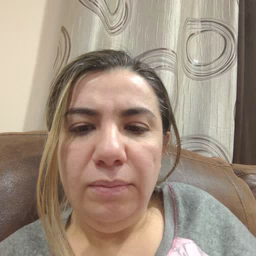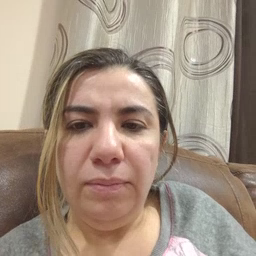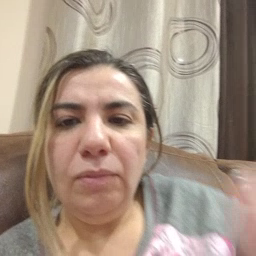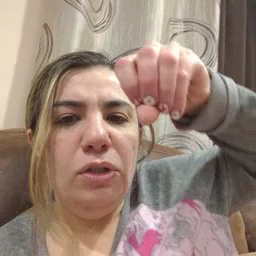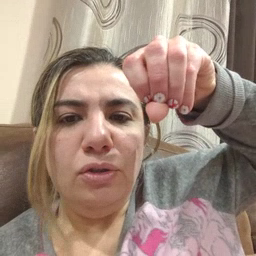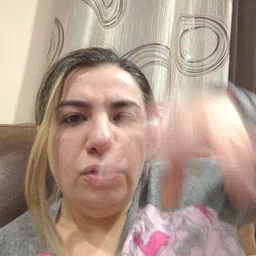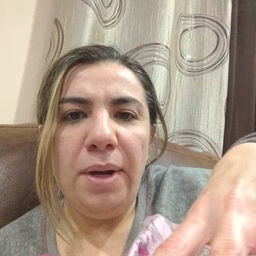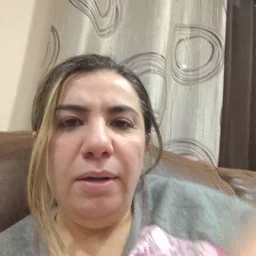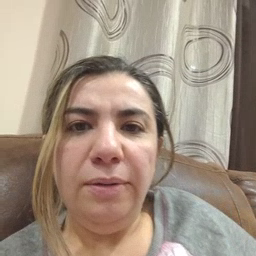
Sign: drop